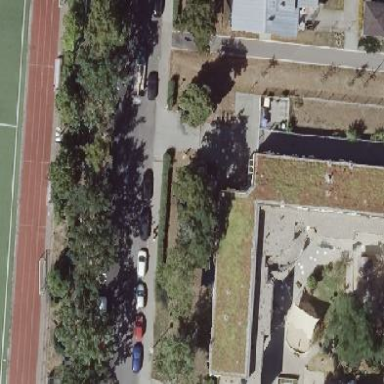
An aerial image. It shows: Kindergarten with skillion roof shape.